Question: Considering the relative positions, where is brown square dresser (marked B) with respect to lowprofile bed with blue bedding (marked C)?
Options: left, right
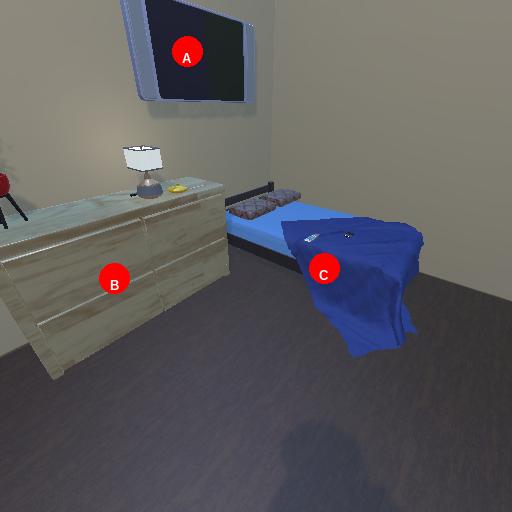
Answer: left